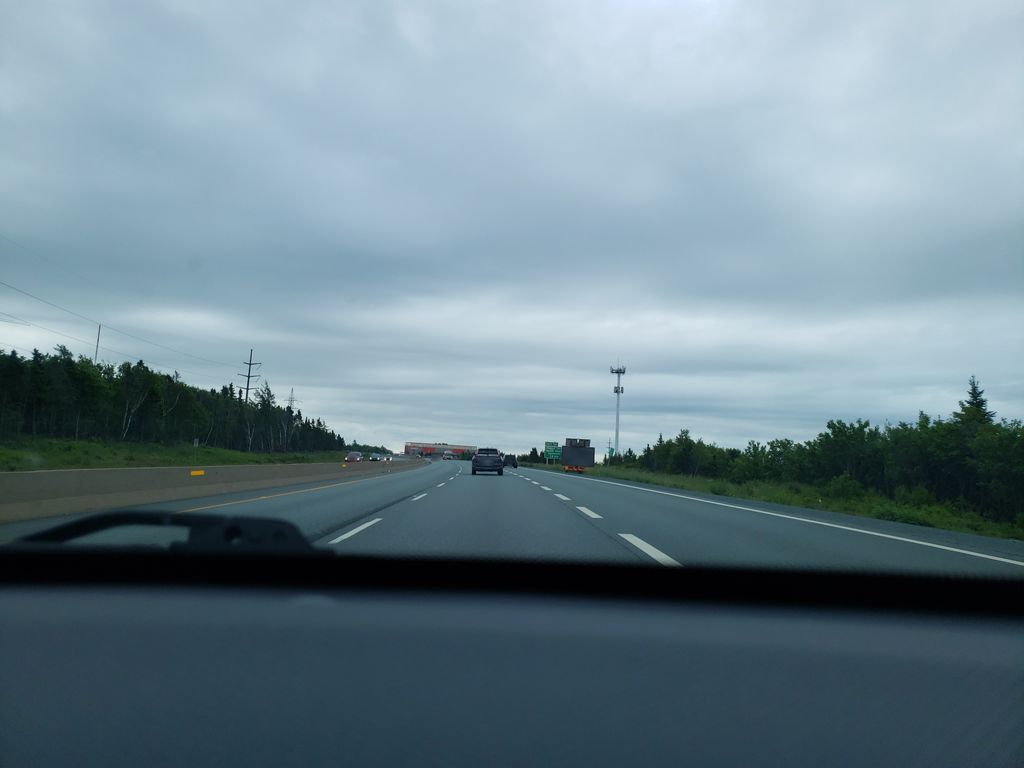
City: halifax